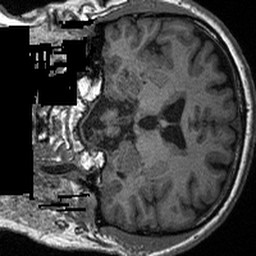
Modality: T1w
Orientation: coronal
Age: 57
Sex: male